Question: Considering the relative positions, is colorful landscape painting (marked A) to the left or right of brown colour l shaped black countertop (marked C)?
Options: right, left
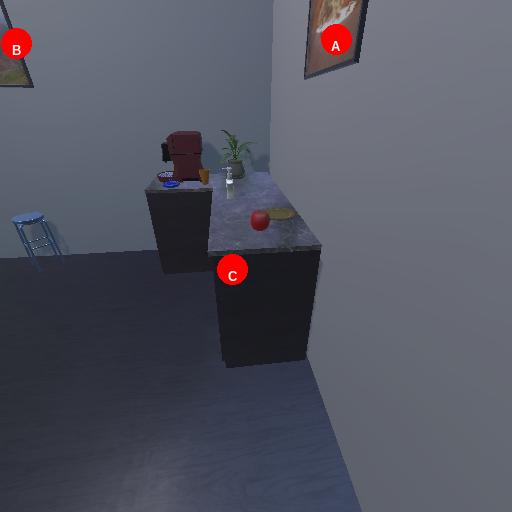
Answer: right